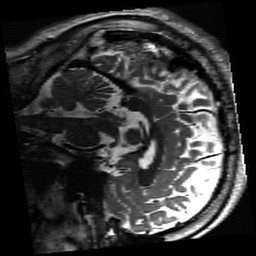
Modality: inplaneT2
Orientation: sagittal